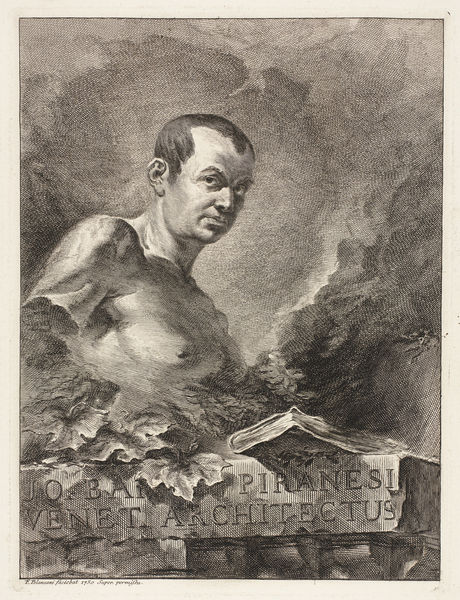
Titel: Portret van Giovanni Battista Piranesi
Künstler: Francesco Polanzani
Standort: Amsterdam
Institution: Rijksmuseum
Schlagwörter: architecture, white, black, gray, grey, hair, old, painting, portrait, brown, clouds, man, rock, rocks, sky, eyes, drawing, dots, ruins, mouth, illustration, sculpture, marble, leaves, rome, architect, engraving, book, chest, figure, leaf, tan, venetian, latin, dust, leafs, nipple, dusty, sceptical, hair line, architectus, piranesi, venet, sculputure, eaf, piranes